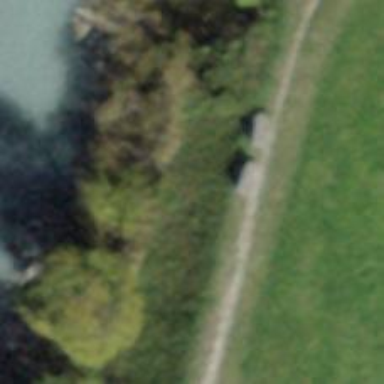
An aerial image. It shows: Brown bench.